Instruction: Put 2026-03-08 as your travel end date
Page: home
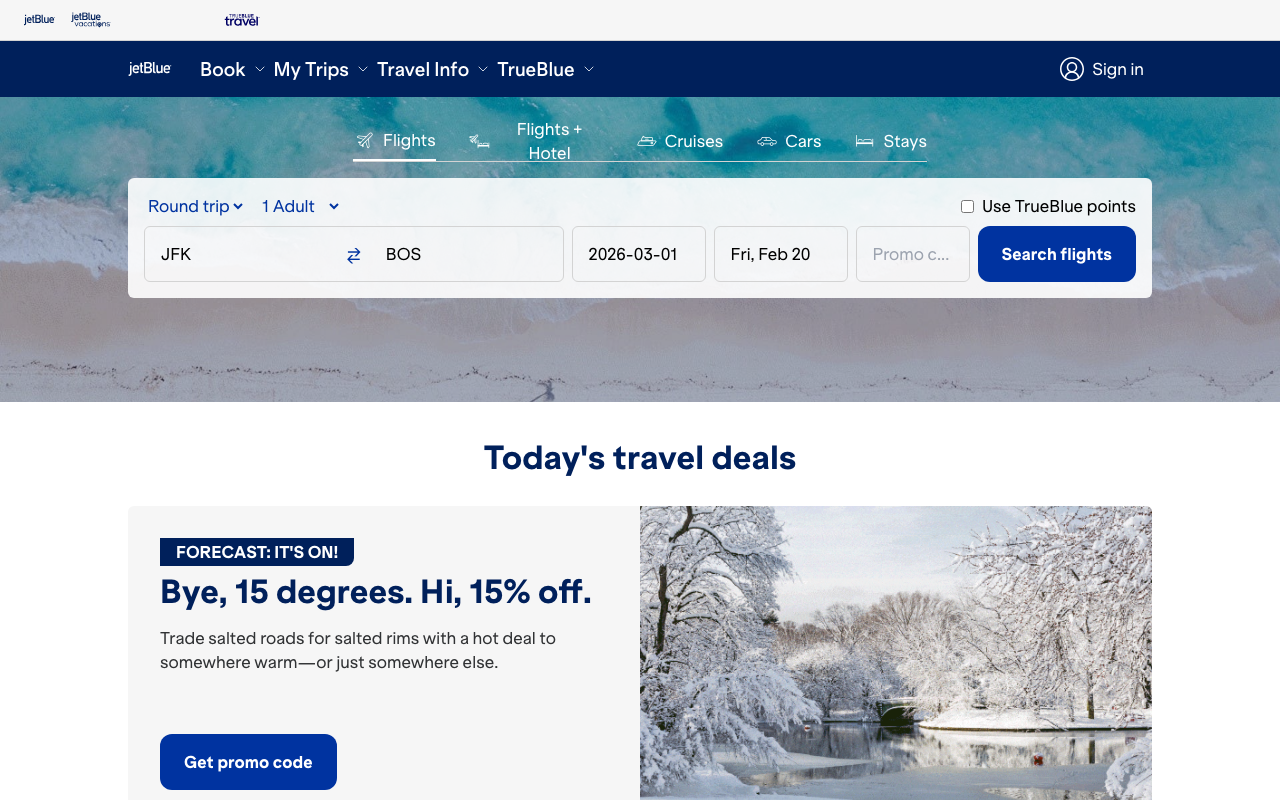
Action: type